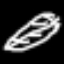
Label: leaf